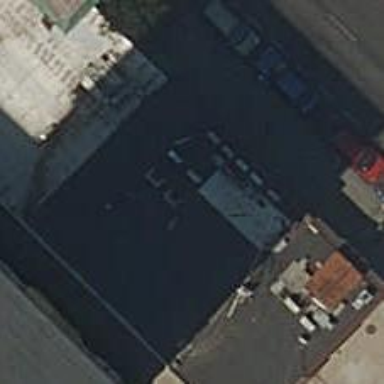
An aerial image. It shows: Lively nightclub.